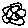
Label: flower